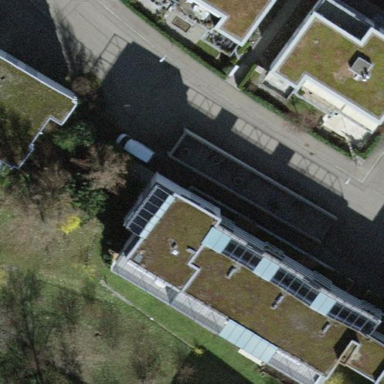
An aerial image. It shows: Building with apartments and flat roof.